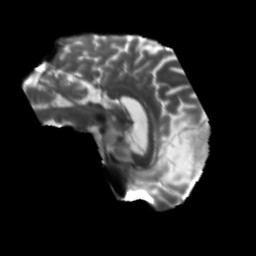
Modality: T2w
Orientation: sagittal
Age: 58
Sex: male
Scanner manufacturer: siemens
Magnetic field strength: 3 T
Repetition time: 5.25 s
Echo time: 0.08 s